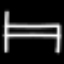
Label: bed